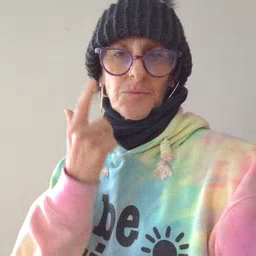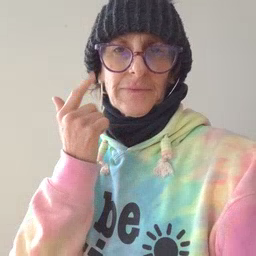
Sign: cry